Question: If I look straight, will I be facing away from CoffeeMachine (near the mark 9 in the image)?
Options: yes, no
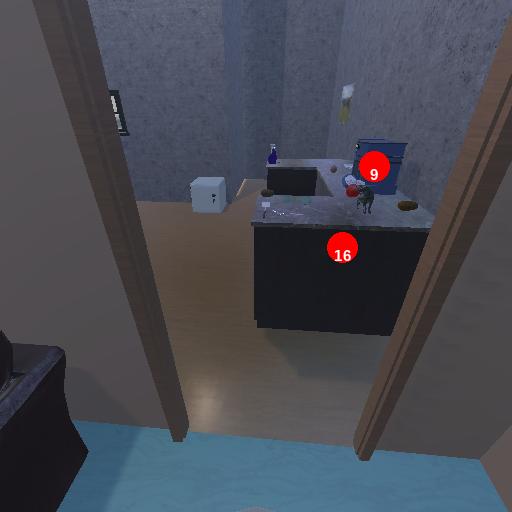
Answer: yes